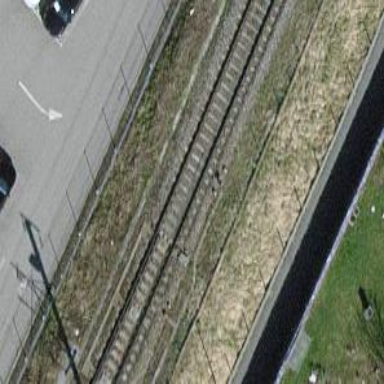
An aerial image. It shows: Rail siding with electrified contact lines.